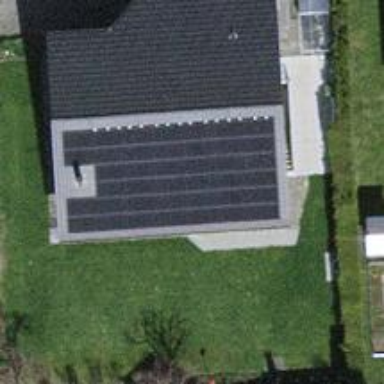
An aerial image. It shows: Solar power generator utilizing photovoltaic technology with solar photovoltaic panels.